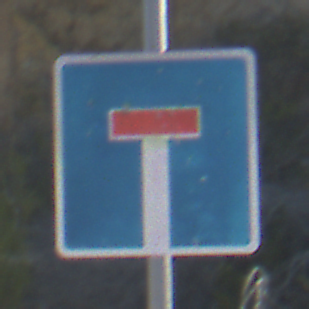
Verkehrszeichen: Sackgasse
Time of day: MorningAfternoon
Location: Outdoor (Nature)
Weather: Clear
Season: NotSpecified
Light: Natural